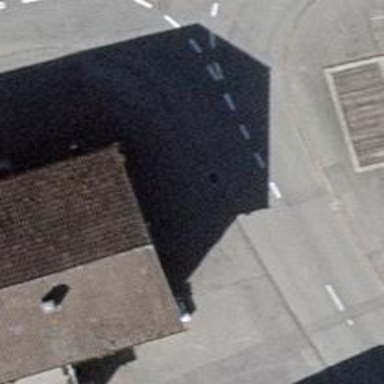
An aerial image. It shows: Post box.